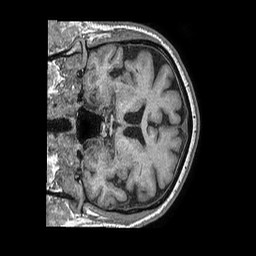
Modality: T1w
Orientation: coronal
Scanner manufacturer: philips
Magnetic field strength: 1.5 T
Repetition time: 0.007773 s
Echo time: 0.003593 s